Question: i got many stack overflow for the battery info mobile.but i can't get any info on stack overflow for the application wise get battery info.my mean to which application most use the power and voltage in android.please anybody can suggest me to how to do programming for battery usage.

I want battery status output as above application wise battery drain/usage in android.
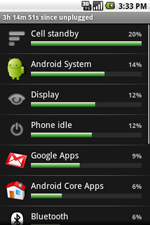
Answer: Here is some very nice posts <URL>